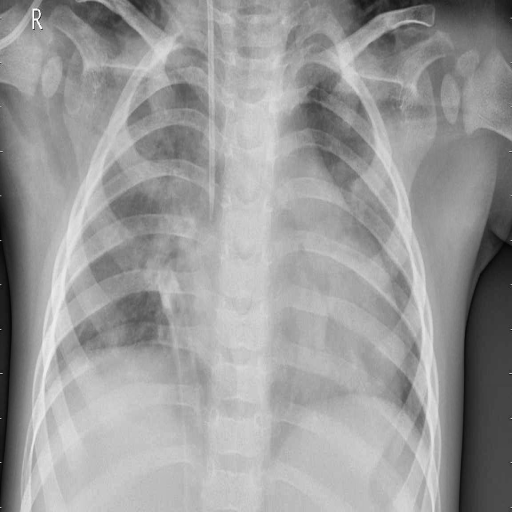
Finding: PNEUMONIA